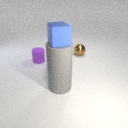
large gray rubber cylinder below small blue rubber cube